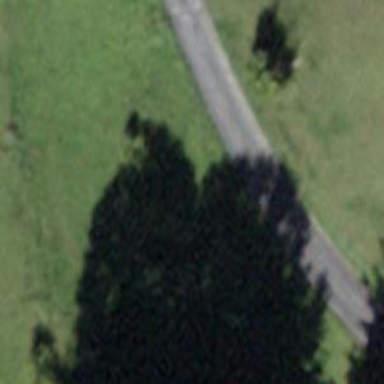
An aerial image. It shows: Unclassified road.